Interaction volume radius: 5 \u00c5
Interaction volume height: 15 \u00c5
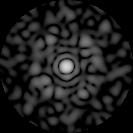
Disorder parameter: 0.8382